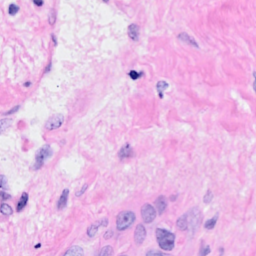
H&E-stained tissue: Breast